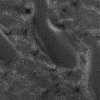
Atmospheric dust classification: not_dusty